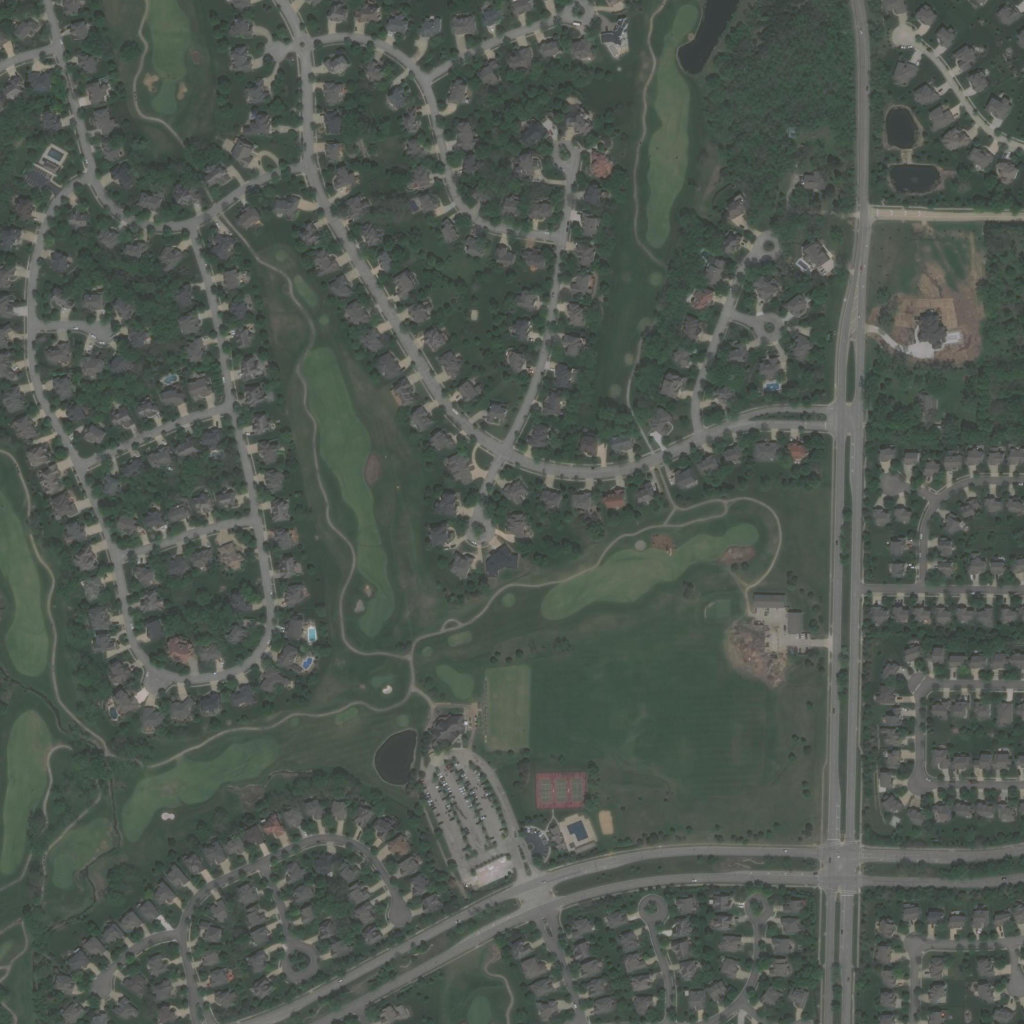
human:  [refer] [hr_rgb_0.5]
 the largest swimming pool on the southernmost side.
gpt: <box>[[54, 79, 58, 83, 0]]</box>